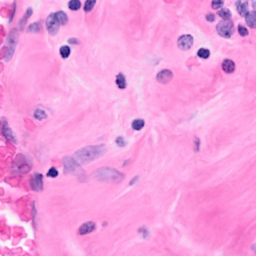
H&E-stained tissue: Breast